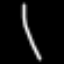
Label: line